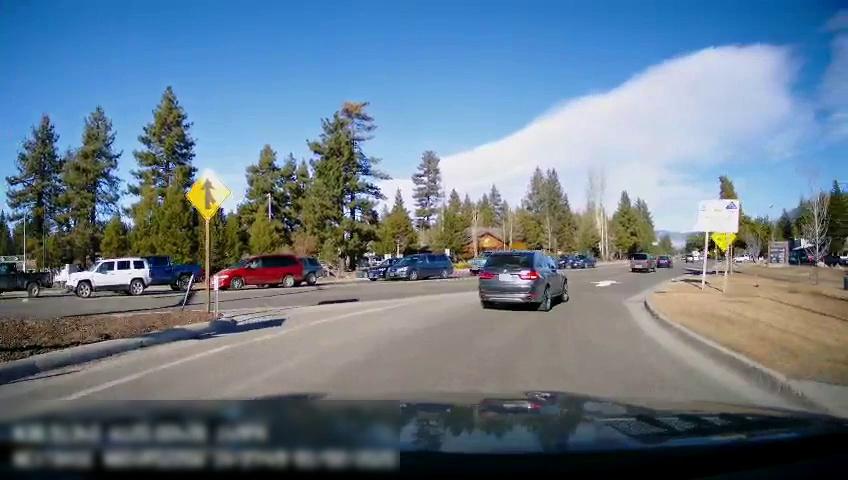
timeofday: Day
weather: Sunny
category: Drivable Space
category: Vehicles | Truck
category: Vehicles | SUV
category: Vehicles | SUV
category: Vehicles | Car
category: Vehicles | Car
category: Vehicles | SUV
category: Vehicles | Truck
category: Vehicles | SUV
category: Vehicles | Truck
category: Vehicles | SUV
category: Vehicles | SUV
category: Vehicles | Car
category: Lanes | Alternate Lane
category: Traffic | Signs
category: Traffic | Signs
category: Traffic | Signs